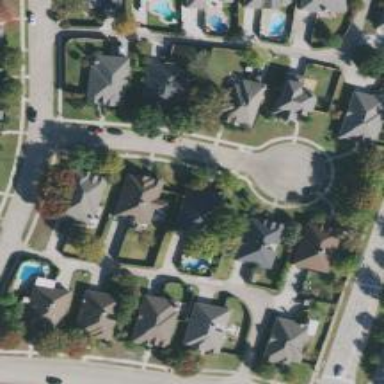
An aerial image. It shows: Residential road with separate sidewalk.